Question: Hello Everyone I got a little confuse about selecting multiple fields from different tables binding it in one result, for you to understand it well, i posted my code & ERD below. thank you for your response. Please tell me where did I go wrong tnx :)
Here's the ERD of Mine:

and Here's the Code:
'''
try
{
OleDbConnection Con = new OleDbConnection(@"Provider=Microsoft.Jet.OLEDB.4.0;Data Source=..\MotoFix.mdb;");
OleDbCommand command = new OleDbCommand();
OleDbDataAdapter adapter = new OleDbDataAdapter();
DataTable dt = new DataTable();
Con.Open();
command.CommandText = String.Format("SELECT fn.Customer + ' ' + mi.Customer + ' ' + ln.Customer as [CUSTOMER FULLNAME], fn.Cashier + ' ' + mi.Cashier + ' ' + ln.Cashier as [CASHIER FULLNAME], prodName.Product as [PRODUCT NAME], prodDescription.Product as [PRODUCT DESCRIPTION], prodBrand.Product as [PRODUCT BRAND], prodQuantity.Transaction as [PRODUCT QUANTITY], prodTotalPrice.Transaction as [SUBTOTAL], job.Personnel as [Referral] FROM Product , [Order] , [Transaction] , Customer , Cashier , Personnel WHERE prodCode.Product = ProdCode.Order AND orderNo.Order = orderNo.Transaction AND pID.Personnel = pID.Transaction AND custID.Customer = custID.Transaction AND userID.Cashier = userID.Transaction AND sDate.Transaction = '{0}'", strDate);
command.Connection = Con;
adapter.SelectCommand = command;
adapter.Fill(dt);
Con.Close();
Con.Dispose();
gridViewTransac_1.DataSource = dt;
}
catch (Exception ex)
{
XtraMessageBox.Show(ex.Message);
}
'''
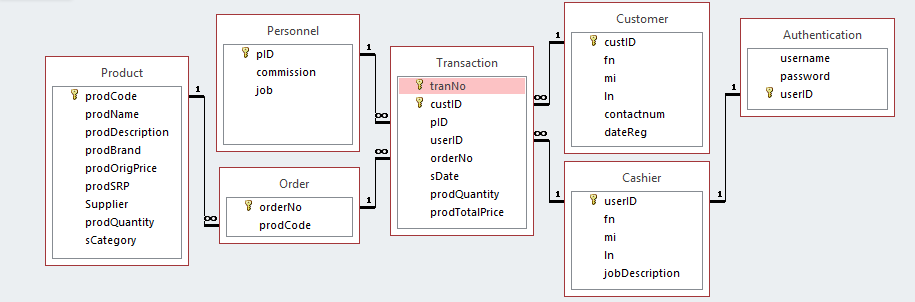
Answer: I'm not a good sql query builder but shouldn't it be TableName.FieldName not the other way around ?
Anyways try to put the TableName first:
'''
SELECT Customer.fn + ' ' + customer.mi + ' ' + customer.ln as [CUSTOMER FULLNAME]
, Cashier.f. + ' ' + Cashier.mi + ' ' + customer.ln as [CASHIER FULLNAME]
, Product.prodName as [PRODUCT NAME]
, Product.prodDescription as [PRODUCT DESCRIPTION]
, Product.prodBrand as [PRODUCT BRAND]
, Transaction.prodQuantity as [PRODUCT QUANTITY]
, Transaction.prodTotalPrice as [SUBTOTAL]
, Personnel.job. as [Referral]
FROM Product
, [Order]
, [Transaction]
, Customer
, Cashier
, Personnel
WHERE Product.prodCode = Order.ProdCode
AND Order.orderNo = Transaction.orderNo
AND Personnel.pID= Transaction.pID
AND Customer.custID = Transaction.custID
AND Cashier.userID = Transaction.userID
AND Transaction.sDate = @transDate
'''
For @transDate you should add:
'''
command.Parameters.AddWithValue("@transDate", someDate);
'''
or you could simply do as you did